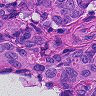
Metastatic tissue present: yes